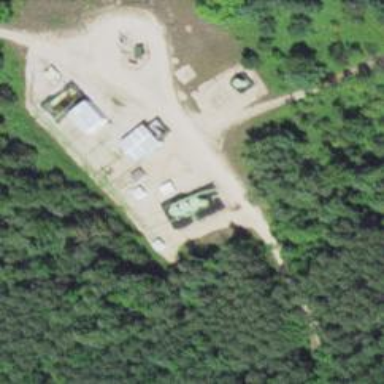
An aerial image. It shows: Storage tank that is man-made.